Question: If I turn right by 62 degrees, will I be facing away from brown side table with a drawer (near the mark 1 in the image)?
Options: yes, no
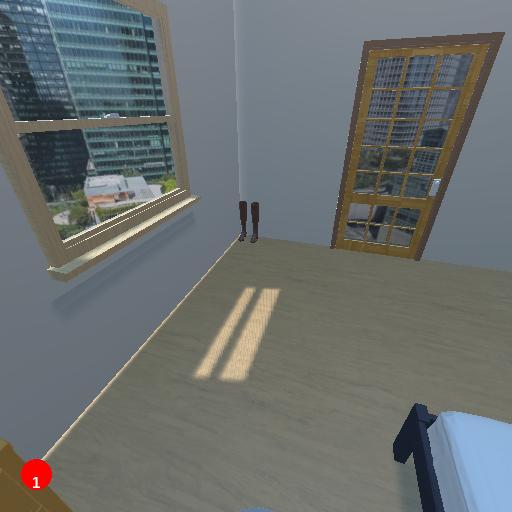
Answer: yes